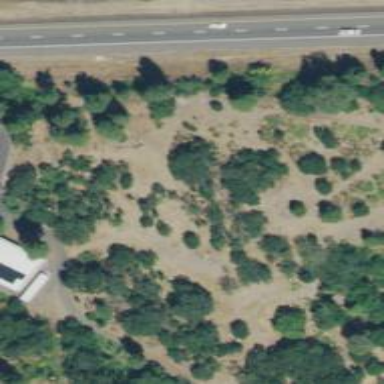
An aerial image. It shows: Disc golf hole.